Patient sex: M
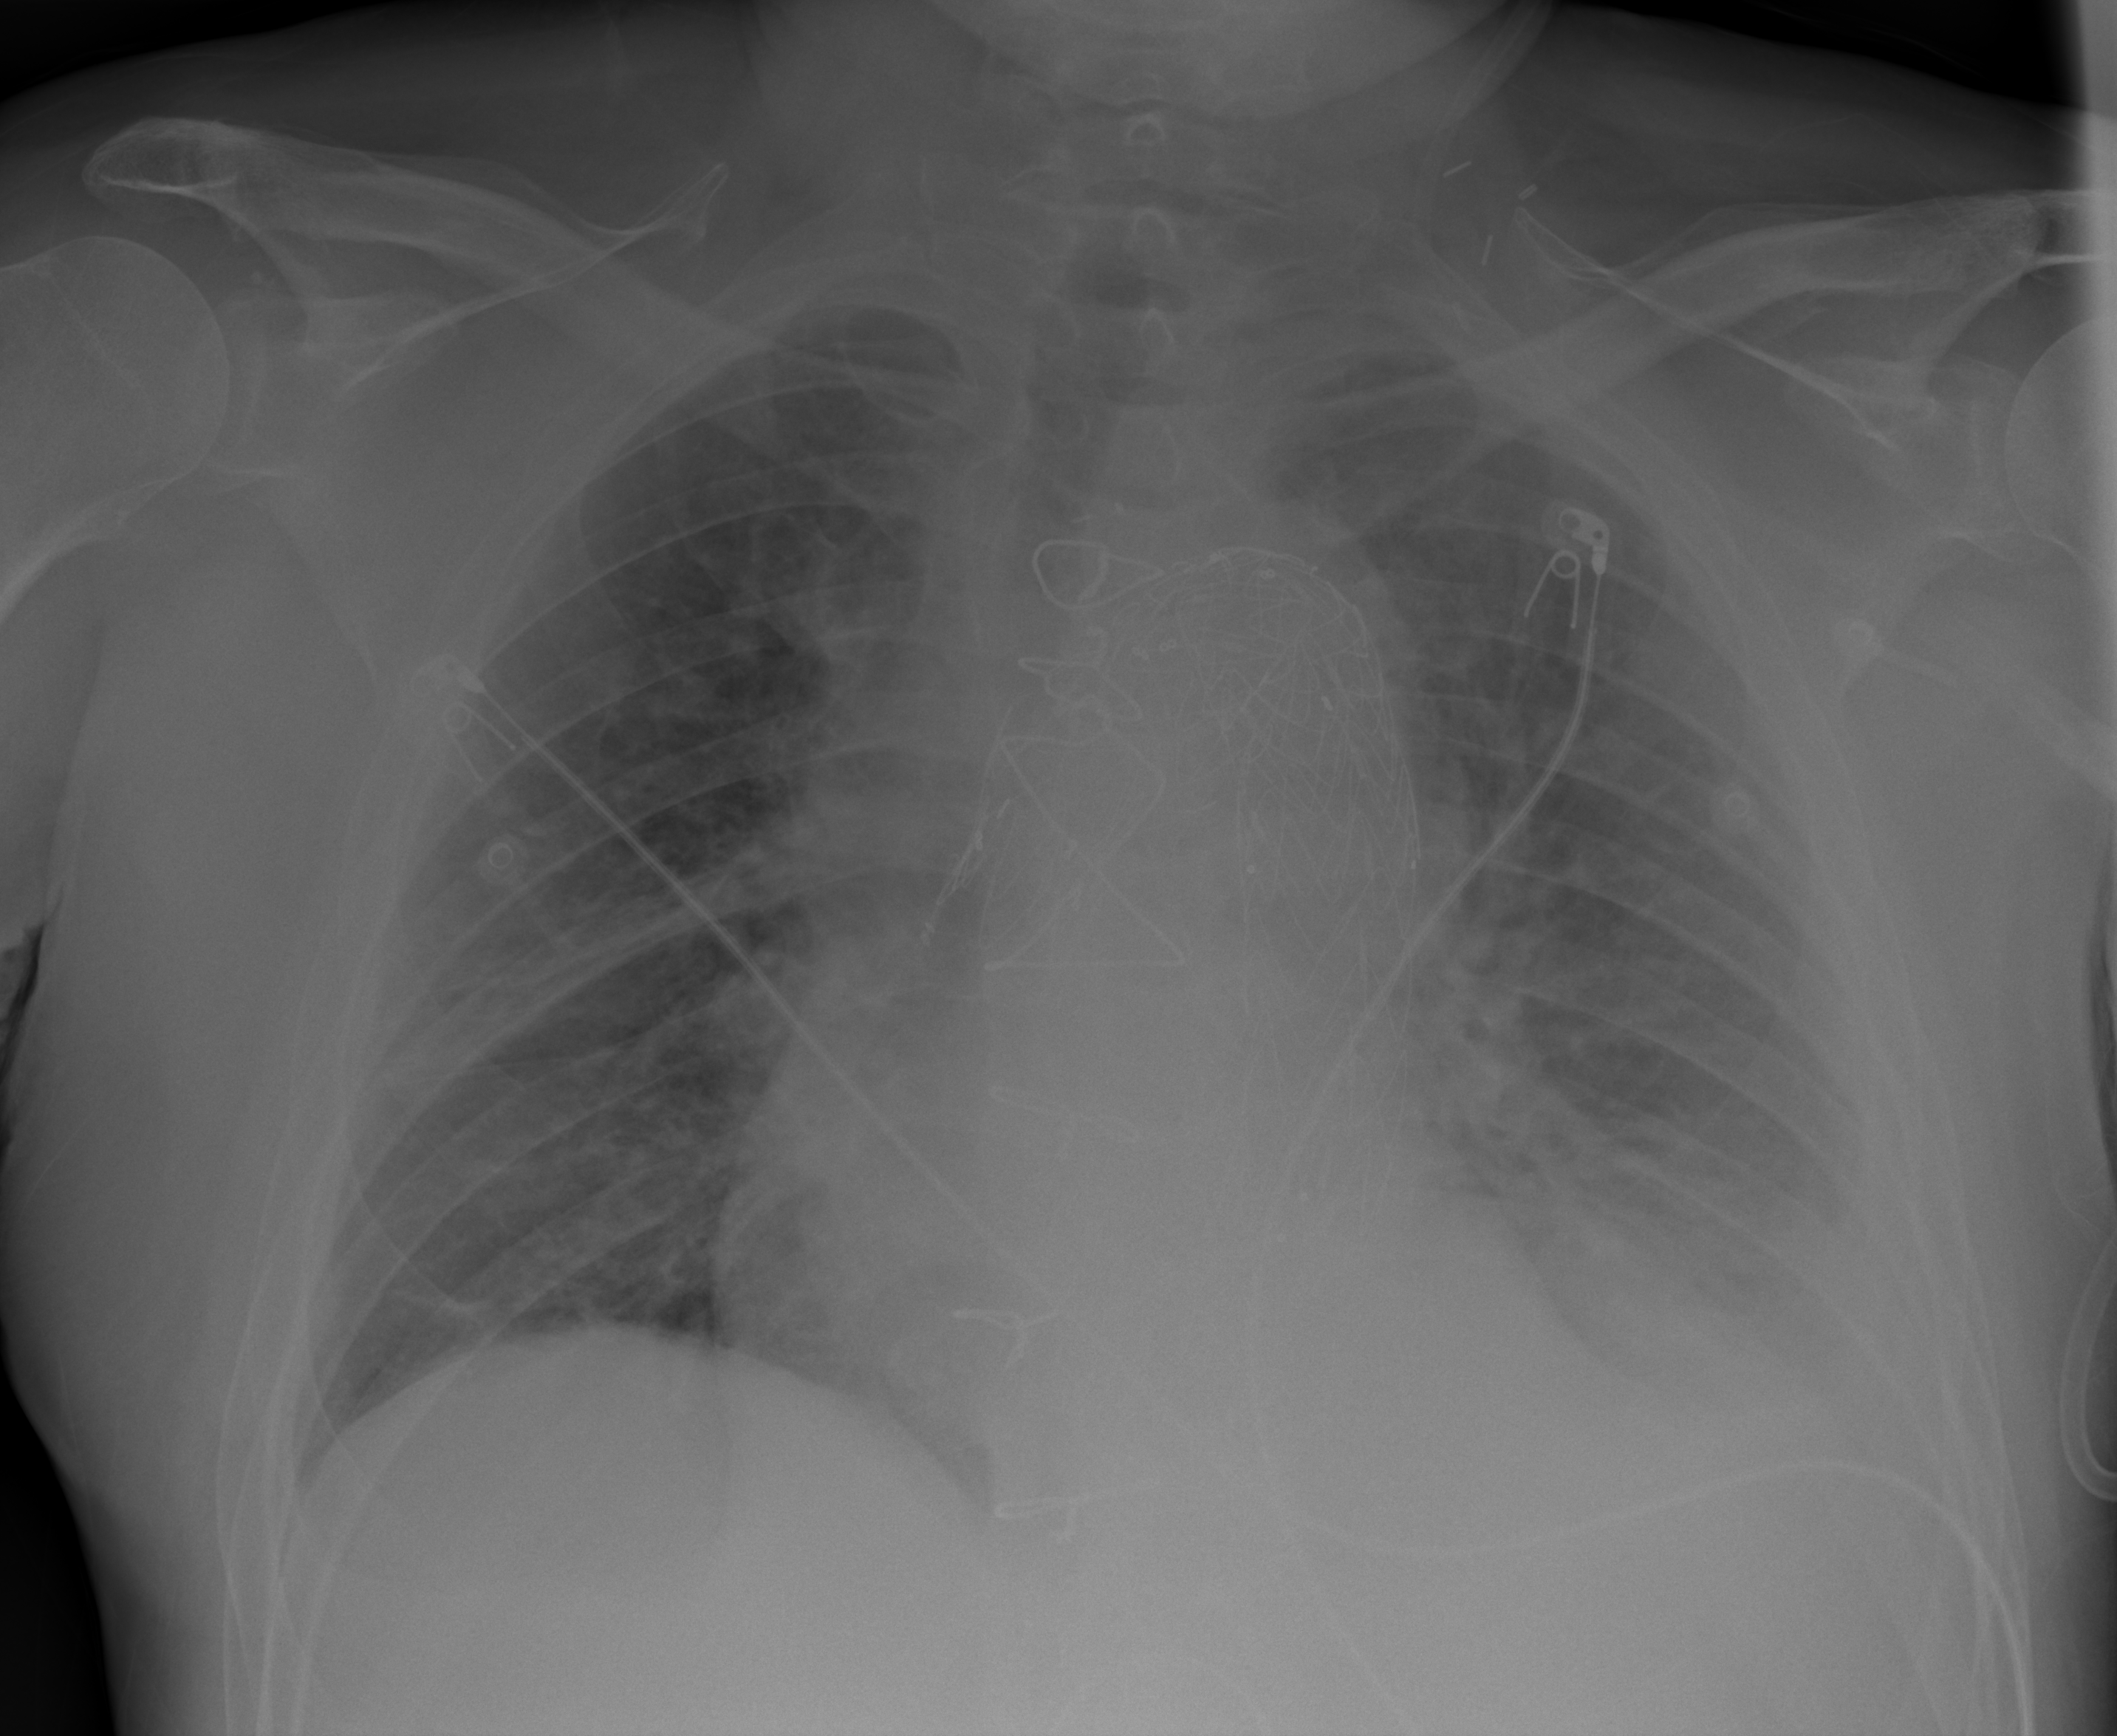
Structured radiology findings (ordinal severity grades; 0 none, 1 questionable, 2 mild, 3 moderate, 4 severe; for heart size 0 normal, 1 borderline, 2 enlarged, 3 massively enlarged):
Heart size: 1
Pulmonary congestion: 2
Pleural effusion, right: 0
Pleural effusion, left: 2
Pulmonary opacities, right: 0
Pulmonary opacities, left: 2
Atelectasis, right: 2
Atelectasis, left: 2